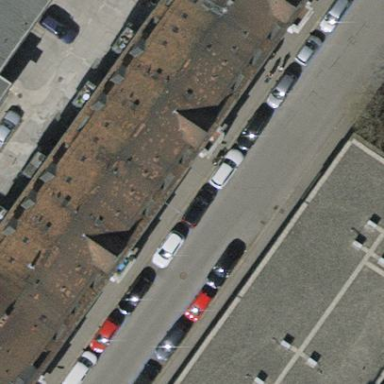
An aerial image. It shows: Parking lane.